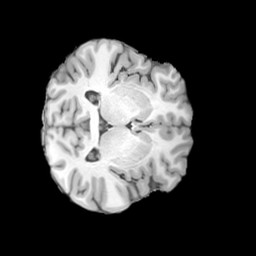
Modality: T1w
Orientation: axial
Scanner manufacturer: siemens
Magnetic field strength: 3 T
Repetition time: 2 s
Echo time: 0.0024 s